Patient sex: F
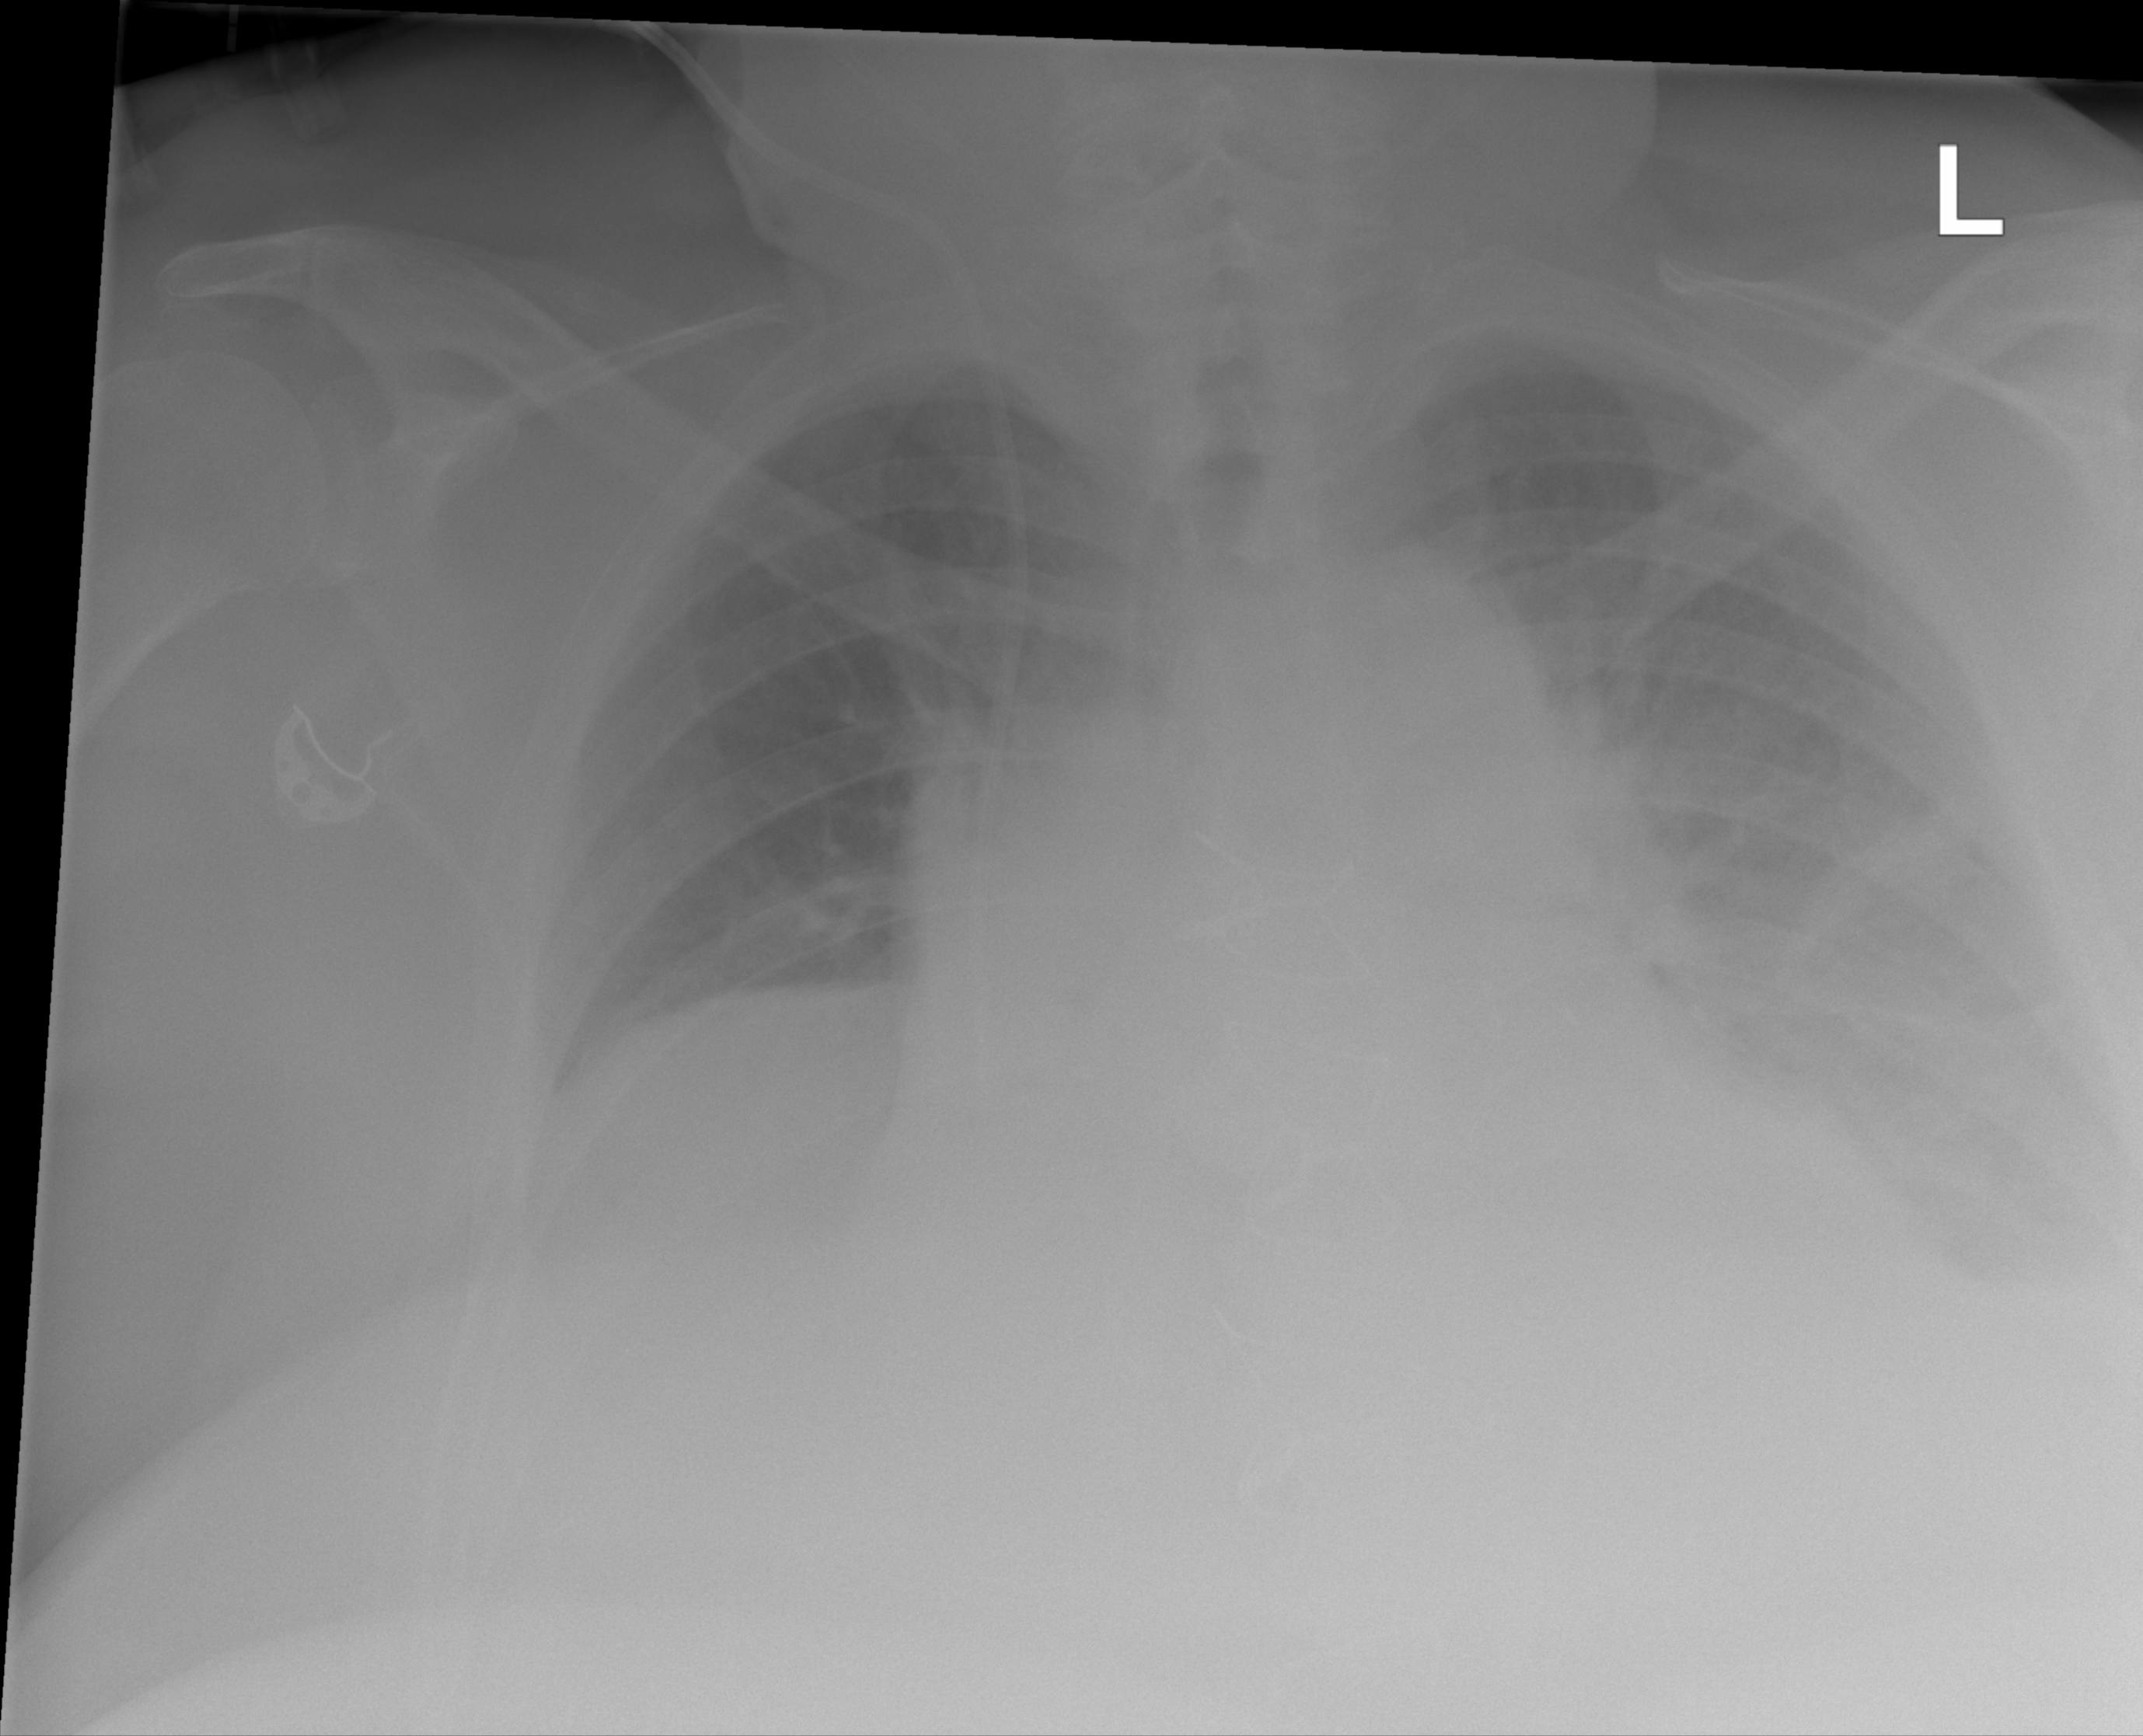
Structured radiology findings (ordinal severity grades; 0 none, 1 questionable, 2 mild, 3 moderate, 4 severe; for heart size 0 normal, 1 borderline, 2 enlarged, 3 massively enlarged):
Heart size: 2
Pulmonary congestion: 2
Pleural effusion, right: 2
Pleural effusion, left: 3
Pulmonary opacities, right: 0
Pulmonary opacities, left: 0
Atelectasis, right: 3
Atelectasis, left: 4